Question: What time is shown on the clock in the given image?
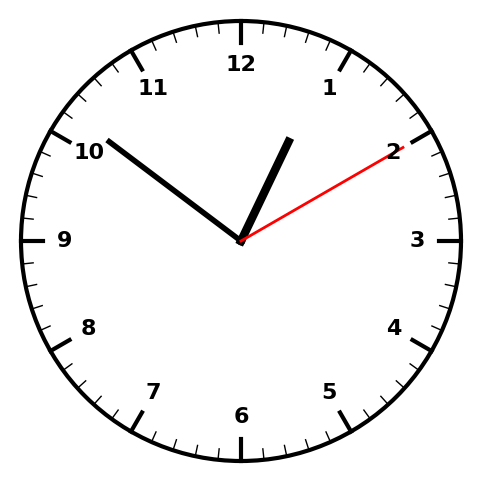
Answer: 12:51:10